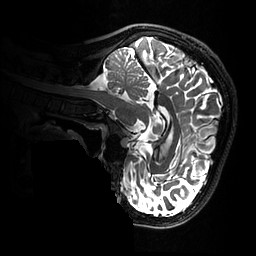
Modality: T2w
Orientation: sagittal
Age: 29
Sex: female
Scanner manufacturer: ge
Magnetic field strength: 3 T
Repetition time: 3.202 s
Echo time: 0.06568 s